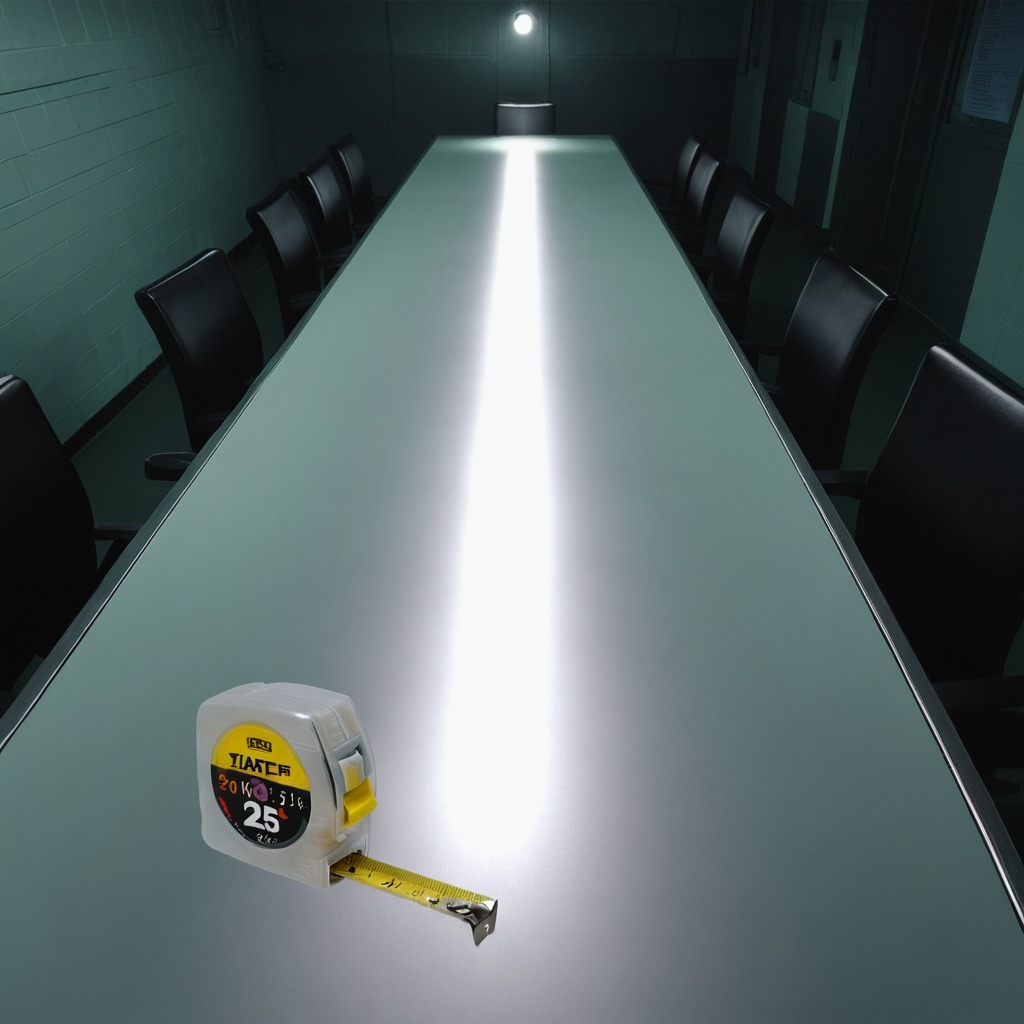
A measuring tape lies on a clean empty table in a railway signal maintenance room.